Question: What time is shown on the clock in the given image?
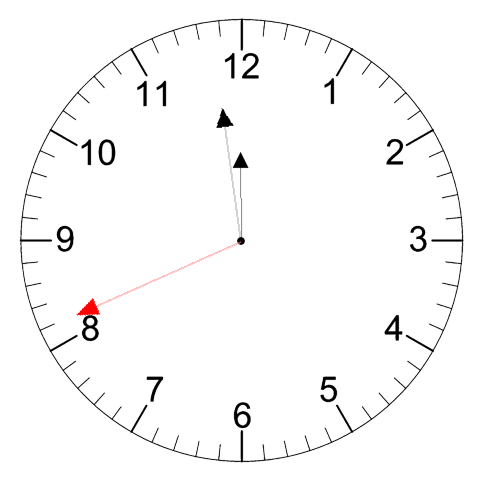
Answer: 11:58:41